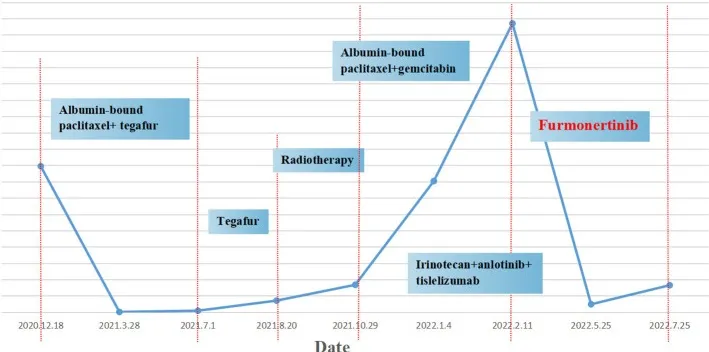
CA19-9 changes throughout the process.
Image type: chart (chart)